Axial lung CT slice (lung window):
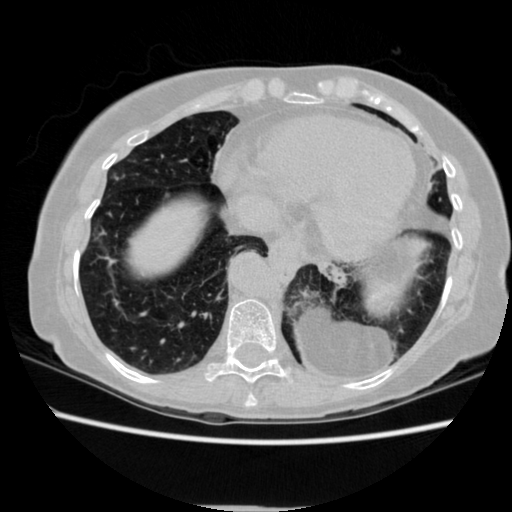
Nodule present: no